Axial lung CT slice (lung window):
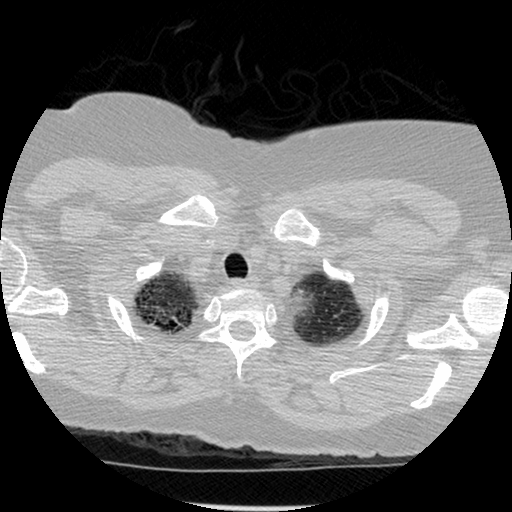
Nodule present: no